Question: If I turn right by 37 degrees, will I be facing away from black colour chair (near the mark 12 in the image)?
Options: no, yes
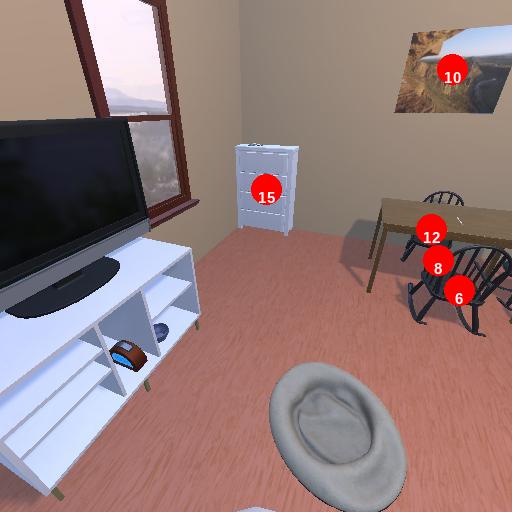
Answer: no